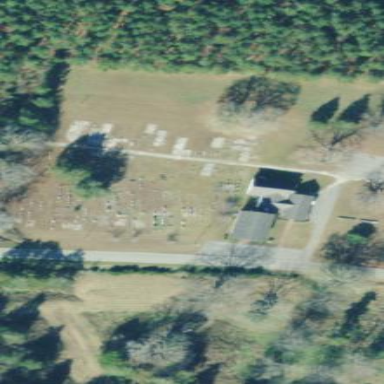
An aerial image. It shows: Cemetery.